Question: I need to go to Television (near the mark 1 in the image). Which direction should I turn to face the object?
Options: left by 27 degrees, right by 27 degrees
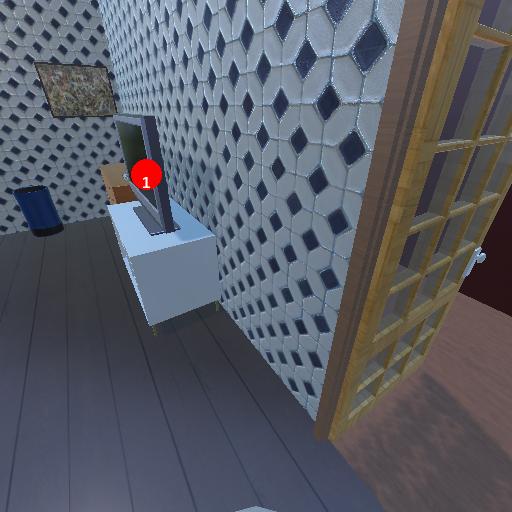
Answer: left by 27 degrees